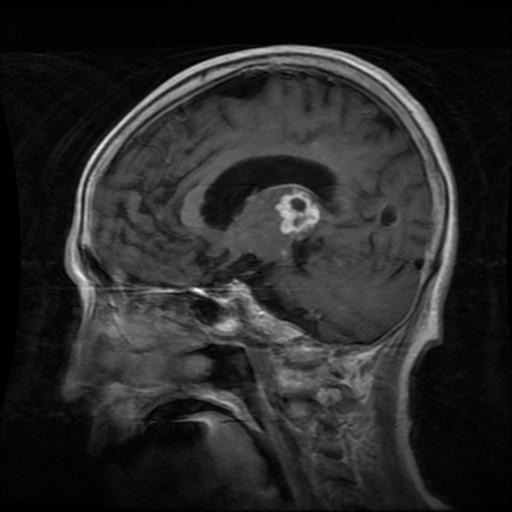
Label: glioma